Interaction volume radius: 5 \u00c5
Interaction volume height: 50 \u00c5
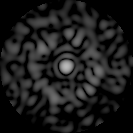
Disorder parameter: 0.8367